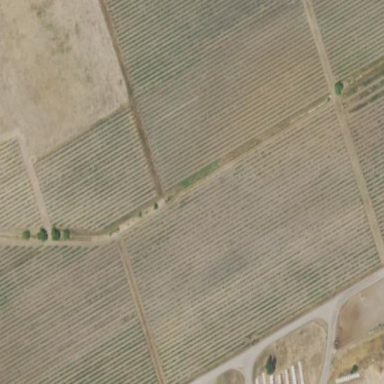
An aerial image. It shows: Vineyard growing grapes.